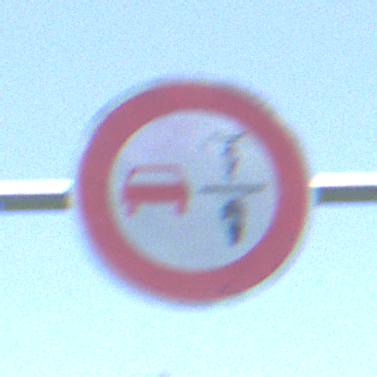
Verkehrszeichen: VerbotUeberholenEinspurigeFahrzeuge
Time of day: Midday
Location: Outdoor (Nature)
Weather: Clear
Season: Summer
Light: Natural